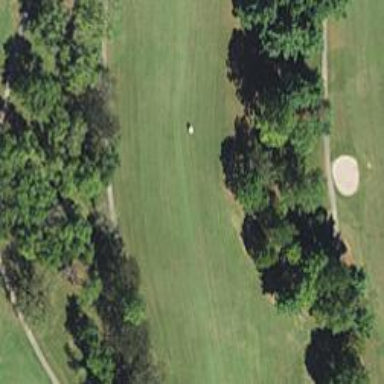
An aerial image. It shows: View of golf hole.